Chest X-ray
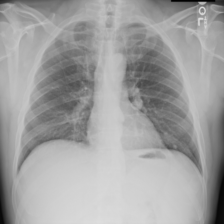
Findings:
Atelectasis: negative
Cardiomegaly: negative
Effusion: negative
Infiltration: negative
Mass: positive
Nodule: negative
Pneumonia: negative
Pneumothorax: negative
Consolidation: negative
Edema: negative
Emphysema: negative
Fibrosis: negative
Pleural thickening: negative
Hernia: negative